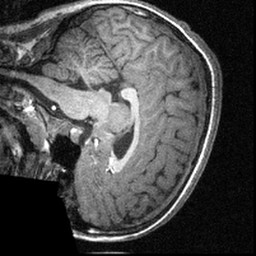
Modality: T1w
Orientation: sagittal
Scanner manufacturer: siemens
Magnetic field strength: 3 T
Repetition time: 1.57 s
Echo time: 0.00304 s